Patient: sex F, age 59
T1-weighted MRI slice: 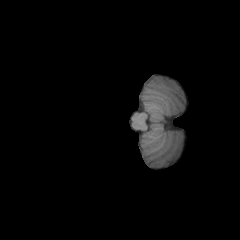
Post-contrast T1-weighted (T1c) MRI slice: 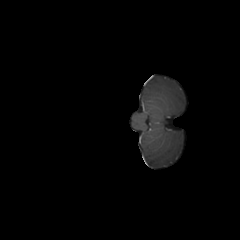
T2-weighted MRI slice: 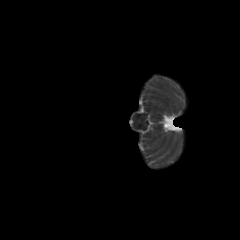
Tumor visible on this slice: no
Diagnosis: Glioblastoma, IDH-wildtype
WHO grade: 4